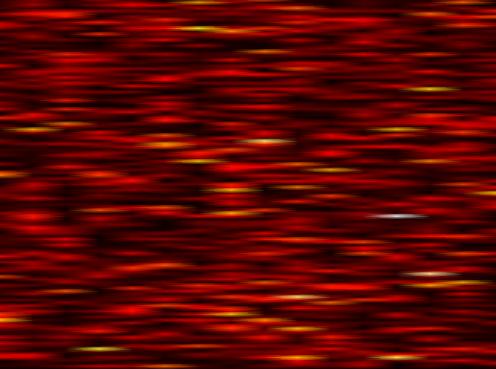
Label: FBMC